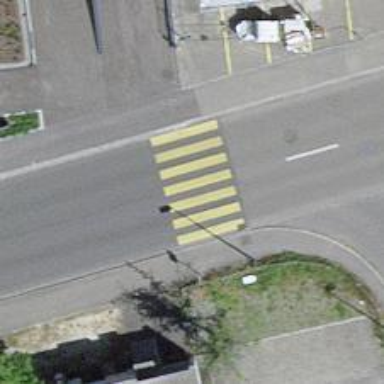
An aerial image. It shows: Zebra crossing on the road.